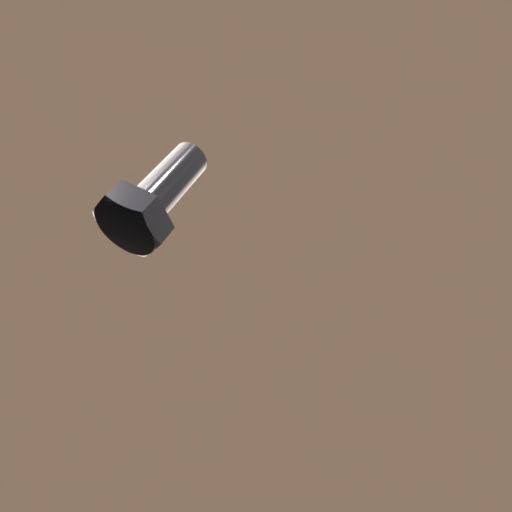
Label: bolt